Question: I have the following button and input that I cannot figure out how to get on the same line.

I've highlighted the div in red. Here is the HTML anbd CSS that's controlling this:
'''
<div class="input_container">
<input name="resolutionComments[]" id="country_id" type="text" placeholder="Enter a Part Number" onkeyup="autocomplete()">
<ul id="country_list_id"></ul>
<button class="btn2 btn2-warning" id="b3">HELP</button>
</div>
.input_container {
display: block;
width:49%;
margin-left: auto;
margin-right: auto;
border-style: solid;
border-color: red;
border-size: 2px;
}
.input_container input {
display: inline;
margin: 0 20%;
position: relative;
height: 42px;
width: 290px;
}
.btn2 {
display: inline-block;
margin-bottom: 0;
line-height: 1.42857143;
}
.input_container ul {
display: inline-block;
padding-left: 40px;
width:49%;
margin-left: auto;
margin-right: auto;
border: 1px solid #eaeaea;
z-index: 1;
background: #f3f3f3;
list-style: none;
}
'''
I've tried using a mix of 'display: inline' and 'display: inline-block' for these various elements but no matter how I cut it I these the HELP button and the INPUT box are never on the same line. What am I doing wrong?
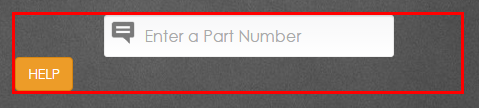
Answer: The reason they do not line up is because there is not enough room for all the elements to fit on one line.
Understand what some of your CSS is doing. Your search form's container has the following CSS:
'''
.input_container {
display: block;
width: 49%;
margin-left: auto;
margin-right: auto;
border-style: solid;
border-color: red;
border-size: 2px;
}
'''
which has a number of issues.
- 'display: block;'- 'width: 49%;'- 'border-size''border-width'
Now onto your INPUT styles:
'''
.input_container input {
display: inline;
margin: 0 20%;
position: relative;
height: 42px;
width: 290px;
}
'''
- 'display: inline'- 'position: relative'- 'margin: 0 20%'
Now onto your UL styles:
'''
.input_container ul {
display: inline-block;
padding-left: 40px;
width: 49%;
margin-left: auto;
margin-right: auto;
border: 1px solid #eaeaea;
z-index: 1;
background: #f3f3f3;
list-style: none;
}
'''
- '.input_container''.input_container''.input_container'
Once you get rid of some of those percentage values, especially 'margin: 0 20%' things will clear up a bit though there is a little more work to do.
Both your INPUT and BUTTON elements are inline and therefore will line up next to one another. Place the UL after them both.
Here is a jsFiddle with slightly modified HTML and CSS: <URL>
I left in some of your percentage widths as this is a demo intended to get you on the right track. You might be better off supplying a specific with depending on the final requirements.
'''
.input_container {
width: 49%;
margin: 0 auto;
border: 2px solid red;
}
.input_container input {
height: 42px;
width: 290px;
}
.btn2 {
margin-bottom: 0;
line-height: 1.42857143;
}
.input_container ul {
width: 49%;
margin: 0 auto;
border: 1px solid #eaeaea;
z-index: 1;
background: #f3f3f3;
list-style: none;
}
'''
'''
<div class="input_container">
<input name="resolutionComments[]" id="country_id" type="text" placeholder="Enter a Part Number" onkeyup="autocomplete()">
<button class="btn2 btn2-warning" id="b3">HELP</button>
<ul id="country_list_id"></ul>
</div>
'''
I've used before and I'm not sure you have to supply a UL in the markup. I believe it creates one for you.
Typically the easiest way to use margin 'auto' along with specifying a width for the containing element. Below is what is most common:
'''
width: 500px; /* can be some other unit like a percentage */
margin: 0 auto;
'''
Above I'm using a <URL> so I don't have to supply each side separately. '0' is setting the top and bottom margins and 'auto' is setting the left and right margins. '0' is not required to center the element. You could do the following and it would still work, 'margin: 25px auto;' or 'margin: 100px auto 25px'.
When using the 'auto' value for margin supply a width for that same element in order for it to center. This is because the browser will calculate your margin for you but it cannot do this if it does not know how much space the element wants to take up. For example, if the containing element (this could be a parent element that may or may not be based on the viewport width of your browser window) is 1000px and your element is 500px wide then it will calculate as follows:
> (containing element) - (element width) = (space left for margins) / 2 = (margin width for each side)
so:
> 1000px - 500px = 500px / 2 = 250px for each side
Without a specified width it would look like this:
> 1000px - ? = ? / 2 = ? for margin on each side
Percentage widths are fine - let's say 'width: 30%' so 30% of a parent width of 1000px = 300px. That would calculate as follows:
> 1000px - 300px = 700px / 2 = 350px for margin on each side
Now the catch with a percentage width is that if your containing element is 300px wide then 30% of that which is 90px might be too small. See below on how to handle this.
Now just plug-in a containing element width other than 1000px to get an idea of a variable width space like different browser sizes.
> 1500px - 500px = 1000px / 2 = 500px for margin on each side750px - 500px = 250px / 2 = 12px for margin on each side
Now if your elements happen to have set widths, like the INPUT and BUTTON elements, and they total more than the browser width then they will create a horizontal scroll bar. This is where you would want to use a percentage width and (possibly) in conjunction with the <URL> as well.
Here is a jsFiddle demonstrating how to do this: <URL>